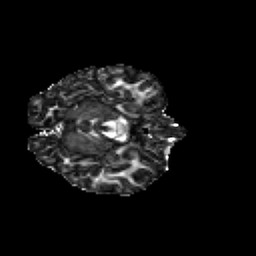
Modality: FA
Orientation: axial
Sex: female
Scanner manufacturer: siemens
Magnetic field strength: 3 T
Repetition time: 5 s
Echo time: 0.071 s